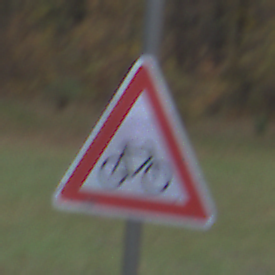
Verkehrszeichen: RadverkehrLinks
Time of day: SunriseSunset
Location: Outdoor (Nature)
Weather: PartlyCloudy
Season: Autumn
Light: Natural